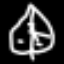
Label: leaf